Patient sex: F
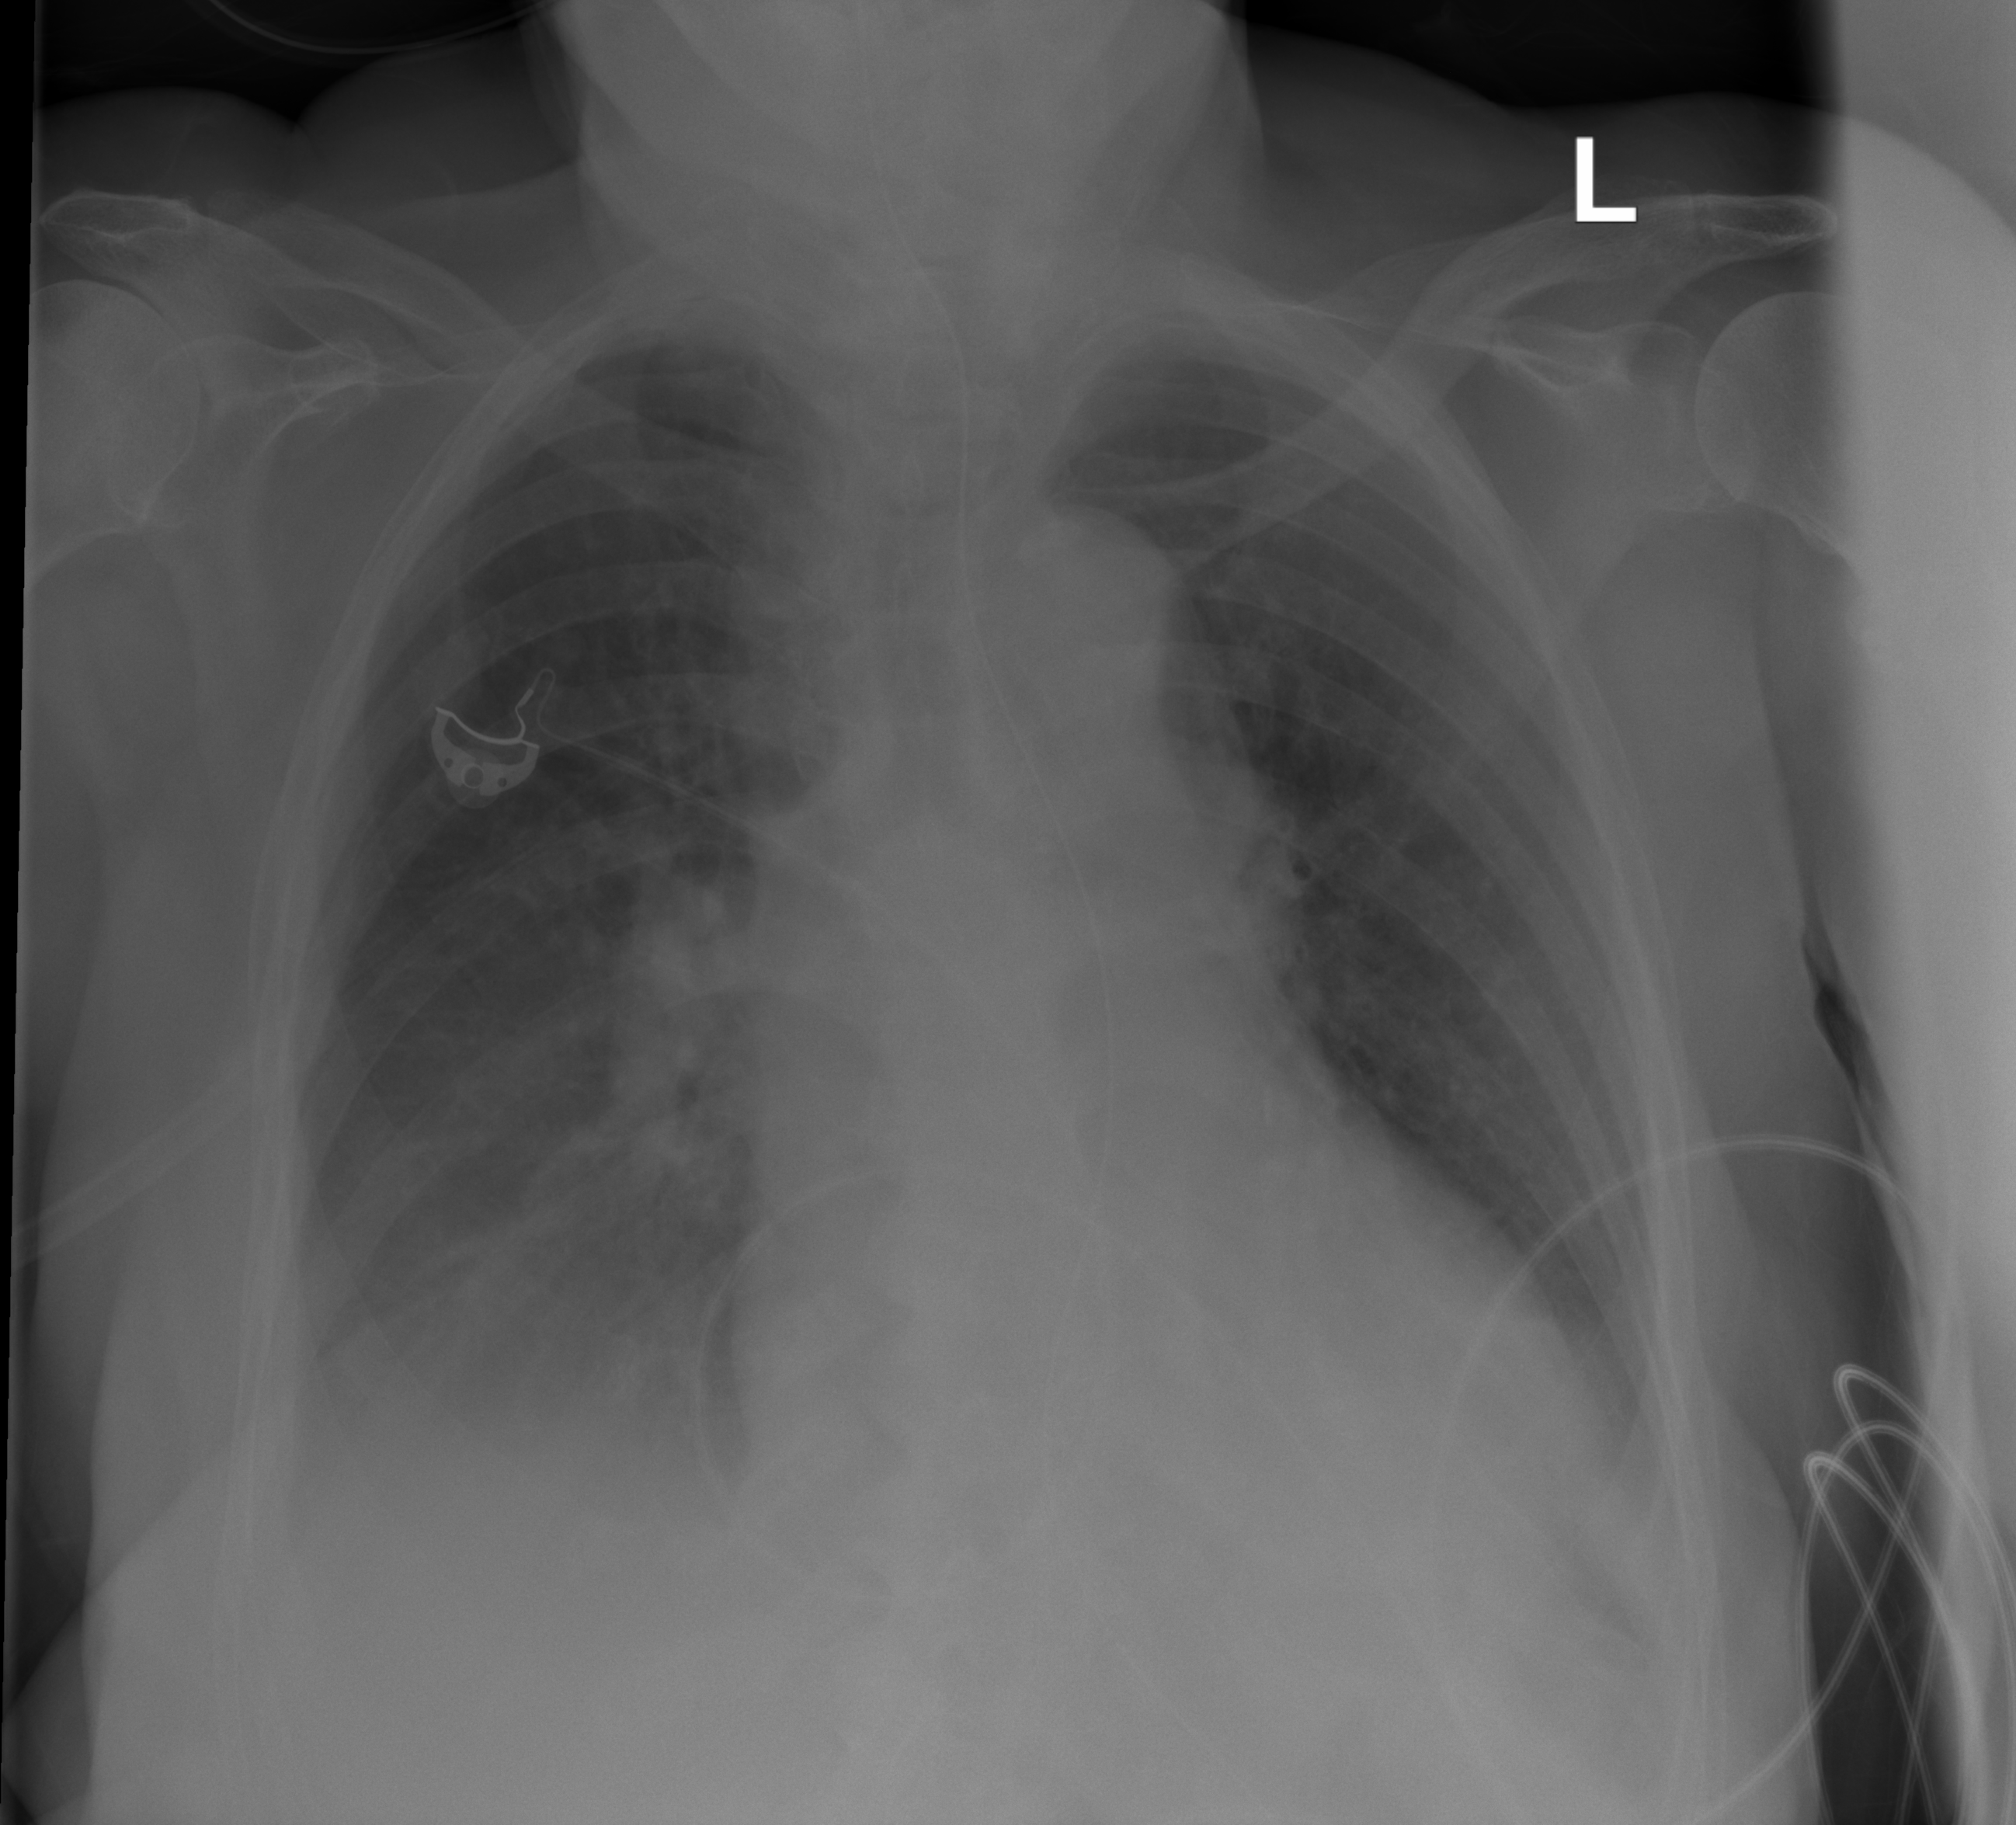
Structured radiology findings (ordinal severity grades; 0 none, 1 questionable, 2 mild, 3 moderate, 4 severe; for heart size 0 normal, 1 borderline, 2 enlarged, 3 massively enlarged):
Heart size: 0
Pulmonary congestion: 0
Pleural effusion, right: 1
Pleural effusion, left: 0
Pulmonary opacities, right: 2
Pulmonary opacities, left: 0
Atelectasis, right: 1
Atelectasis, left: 0